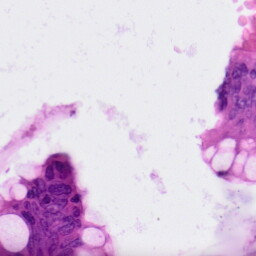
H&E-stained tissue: Colon